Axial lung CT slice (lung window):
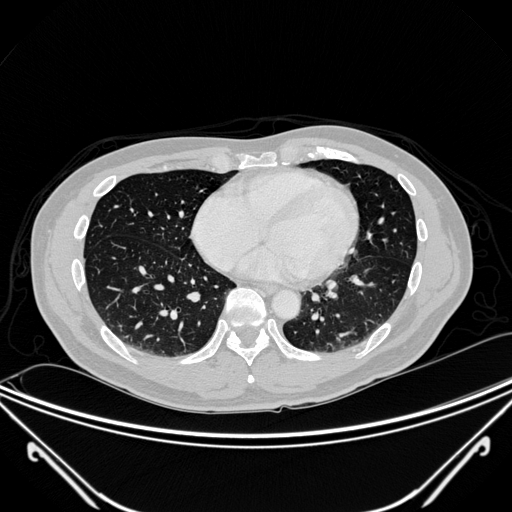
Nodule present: no